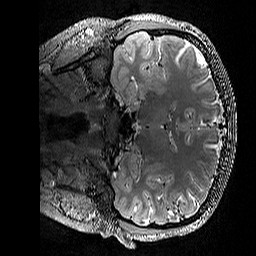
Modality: T2w
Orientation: coronal
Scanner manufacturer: siemens
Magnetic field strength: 3 T
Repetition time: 3.2 s
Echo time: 0.428 s